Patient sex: M
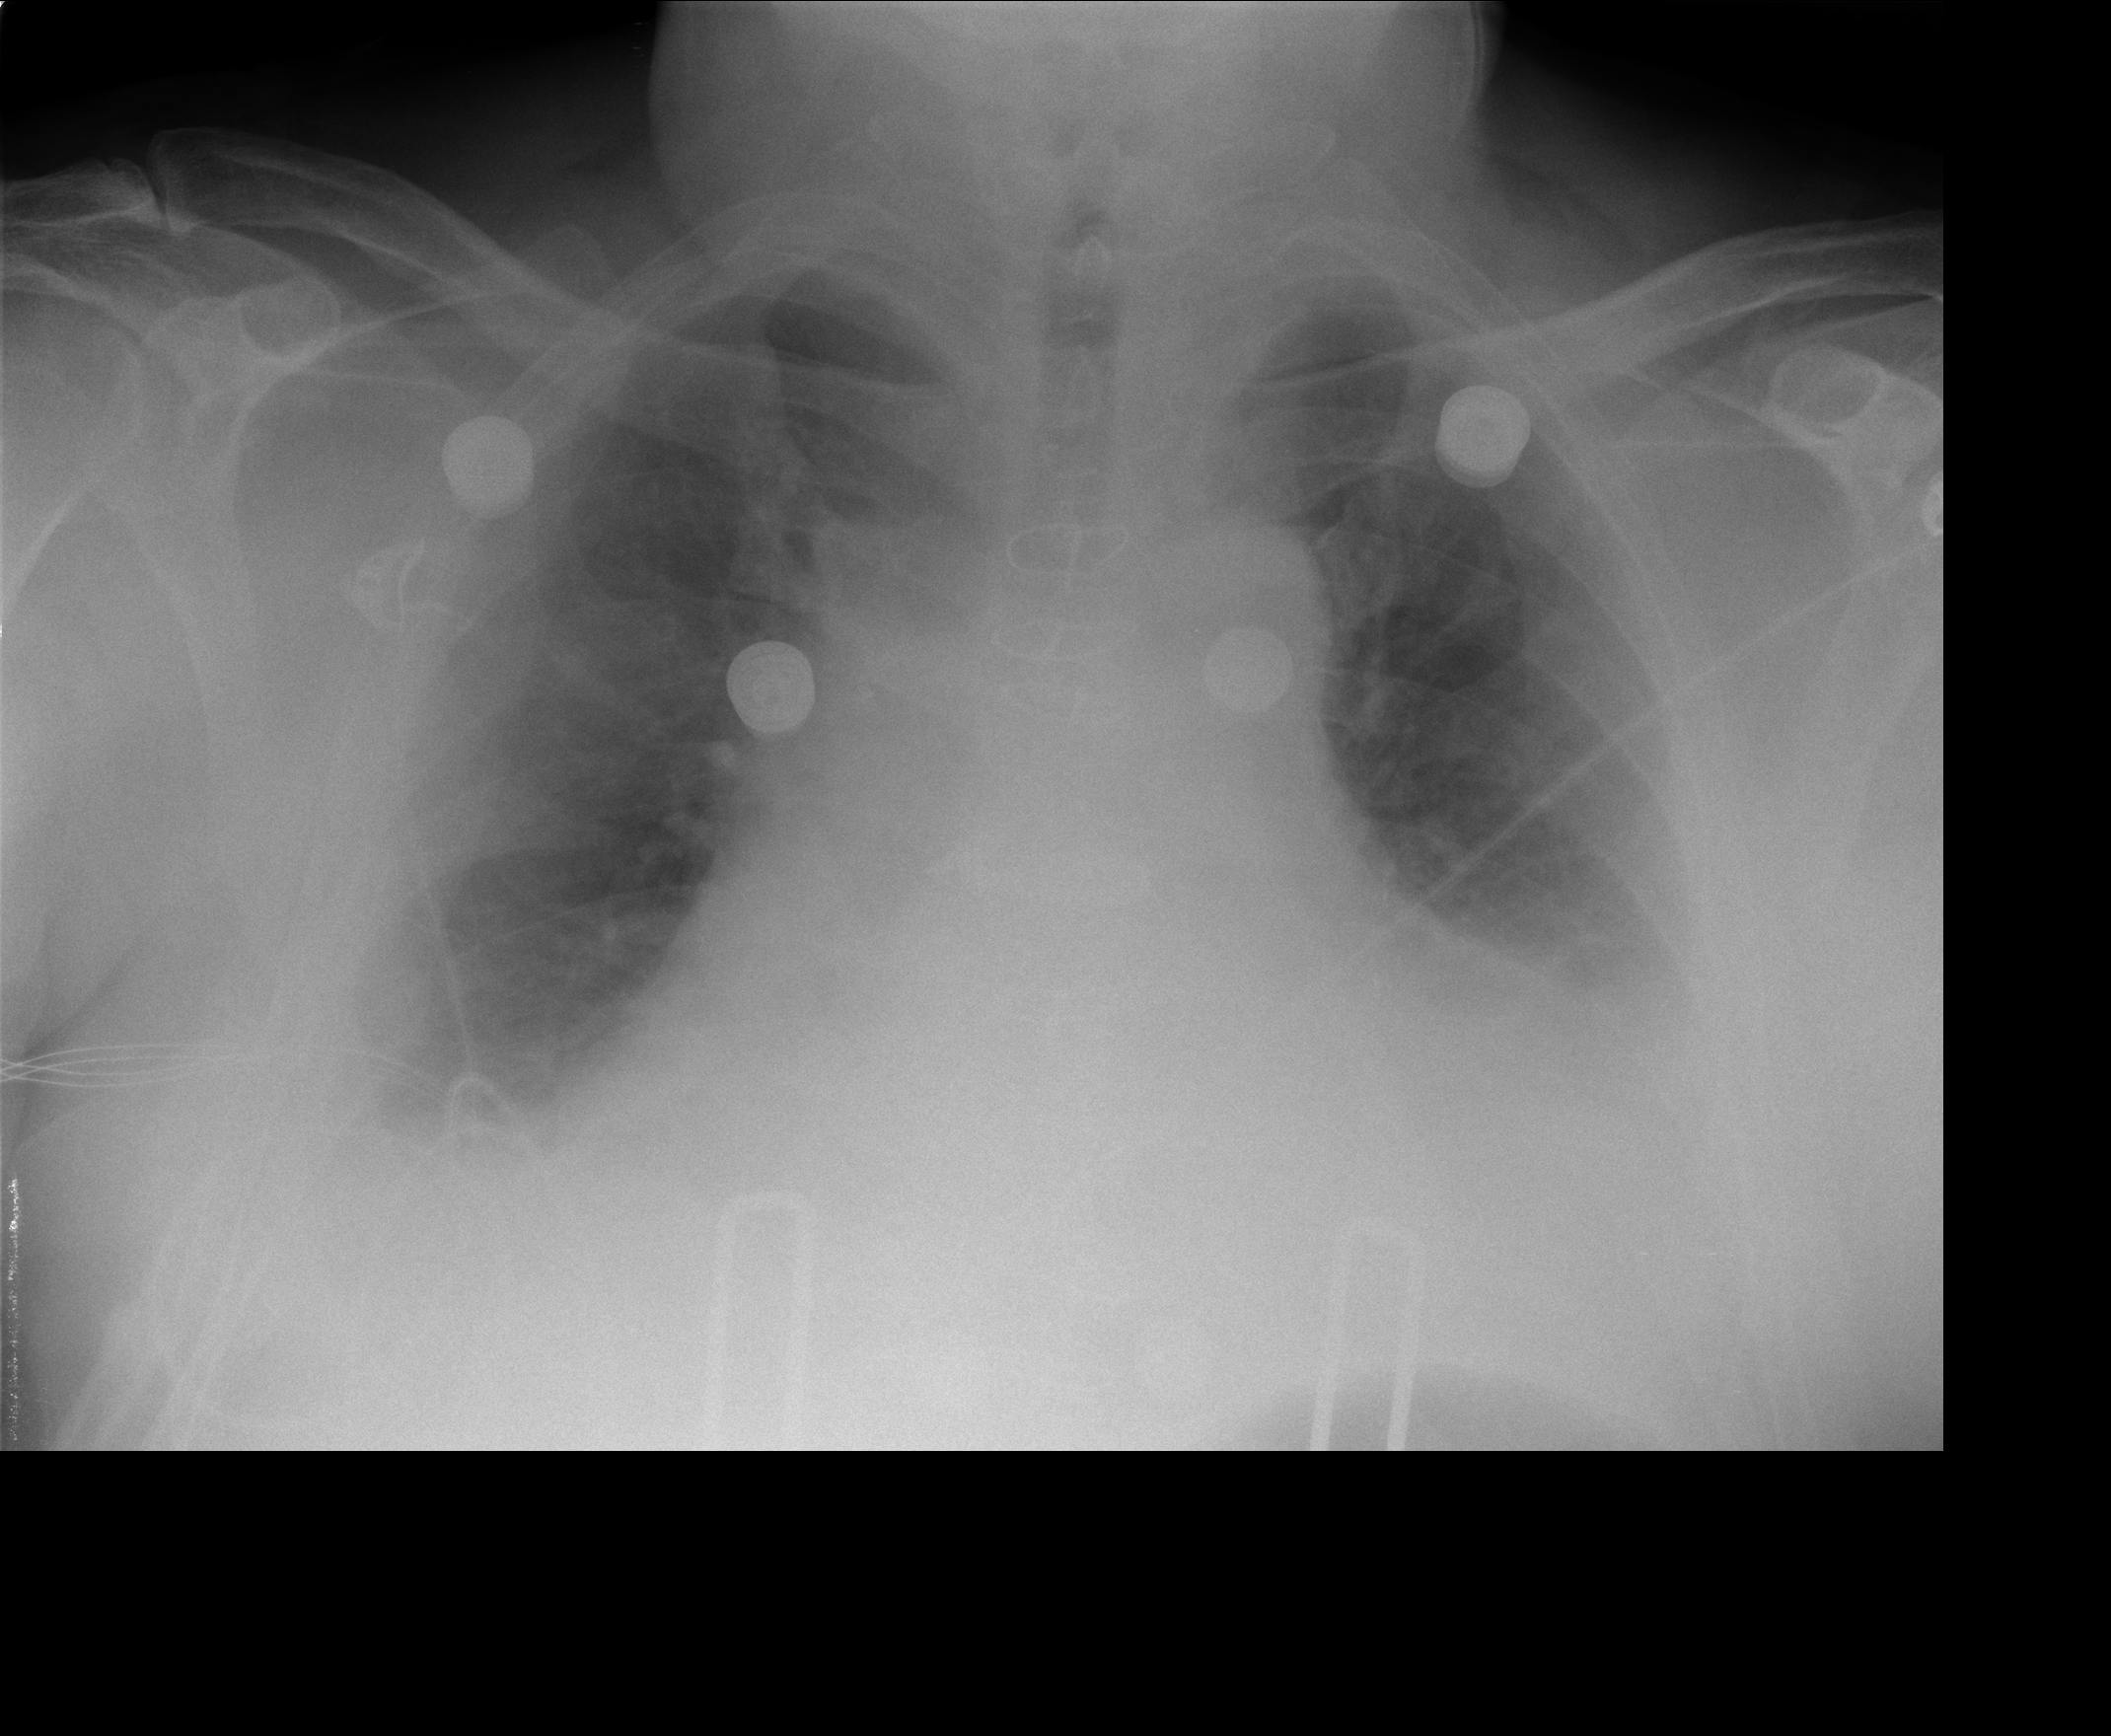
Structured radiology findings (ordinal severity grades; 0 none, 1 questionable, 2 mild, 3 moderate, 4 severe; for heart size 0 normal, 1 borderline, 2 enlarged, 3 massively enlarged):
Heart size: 2
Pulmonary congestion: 2
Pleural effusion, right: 2
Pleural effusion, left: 2
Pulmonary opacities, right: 1
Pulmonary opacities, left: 1
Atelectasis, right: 2
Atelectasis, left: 2